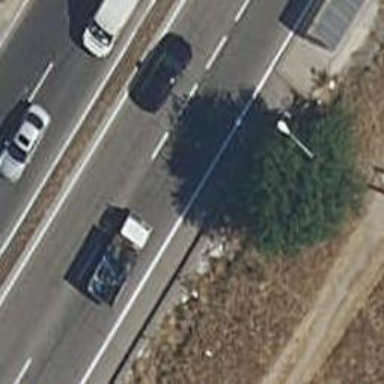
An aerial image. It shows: Guard rail as barrier.